Взаимодействие электромагнитного поля с немагнитными жидкостями в случае высокой проводимости жидкости хорошо изучено в рамках магнитной гидродинамики (МГД). В данном случае можно пренебречь электрическими эффектами по сравнению с магнитными. Изученные в рамках МГД эффекты давно нашли широкое техническое применение и используются по сей день. Например, МГД устройства применяются в водных судах или для конструкций металлургического перемешивания. Менее изученным является противоположный случай взаимодействия электромагнитного поля с немагнитными жидкостями в случае низкой проводимости жидкости. В этом случае можно пренебречь магнитными эффектами по сравнению с электрическими. Данная область науки получила название электрогидродинамики (ЭГД) и активно развивается около 70 последних лет. Она нашла широкое техническое применение в современном мире. На её основе построены струйный принтеры, а также они используются в ионизаторах, для изготовления тонких полимерных нитей и капилляров. Наиболее интересным для исследований с научной точки зрения является случай промежуточных значений удельной проводимости, когда необходимо учитывать как электрические, так и магнитные эффекты, возникающие при движении жидкости в электромагнитном поле. Данное направление науки называется электромагнитной гидродинамикой (ЭМГД). В рамках данной задачи вам предлагается изучить динамику движения жидкости внутри плоского и цилиндрического конденсаторов, помещённых в однородное магнитное поле. Для решения задачи вам понадобится корректная формулировка закона вязкости Ньютона. Рассмотрим грань $AB$ бесконечно малого прямоугольного параллелепипеда жидкости, лежащую в плоскости $yz$ прямоугольной системы координат $xyz$. Касательным напряжением $\tau_{xy}$, действующим на рассматриваемую грань параллелепипеда, называется отношение силы, действующей на данное сечение параллелепипеда в направлении оси $y$, к площади поверхности рассматриваемой грани. Здесь первый индекс обозначает направление нормали к поверхности грани, а второй индекс — направление действия касательного напряжения. Из закона сохранения момента импульса для вещества следует, что касательное напряжение $\tau_{yx}$, действующее на грань $BC$ данного параллелепипеда, лежащую в плоскости $xz$, в направлении оси $x$, равно величине $\tau_{xy}$: $$\tau_{xy}=\tau_{yx}{.} $$ Здесь направления координатных осей $x$ и $y$ определяются направлениями внешних нормалей к граням $AB$ и $BC$ параллелепипеда. При этом соответствующие касательные напряжения, действующие на противоположные грани $CD$ и $AD$ параллелепипеда, должны быть направлены противоположно, поскольку для них направления нормали являются противоположными.  Закон вязкости Ньютона гласит, что касательное напряжение $\tau_{xy}=\tau_{yx}$ пропорционально скорости деформации сдвига, что выражается следующей формулой: $$\tau_{xy}=\tau_{yx}=\eta\left(\cfrac{\partial v_x}{\partial y}+\cfrac{\partial v_y}{\partial x}\right){.} $$ Здесь частные производные вычисляются в один и тот же момент времени. Данное выражение применимо в любой системе отсчёта при условии, что проекции скорости $v_x$ и $v_y$ и координаты $(x,y)$ вычисляются относительно выбранной системы отсчёта.
Часть A. Уравнения ЭМГД (0.8 балла) Ключевым соотношением в ЭМГД является связь плотности тока $\vec{j}\bigl(\vec{r}\bigr)$ с величинами удельной проводимости $\sigma$, напряжённости электрического поля $\vec{E}\bigl(\vec{r}\bigr)$, индукции магнитного поля $\vec{B}\bigl(\vec{r}\bigr)$, а также скорости движения жидкости $\vec{v}\bigl(\vec{r}\bigr)$. Вам известен закон Ома в дифференциальной форме: $$\vec{j}=\sigma\vec{E}{.} $$ Этот закон применим только для неподвижных проводников. Если же проводник движется в магнитном поле, то данное уравнение становится неприменимым, а уравнение, описывающее распределение токов в проводнике, требует учёта взаимодействия движущихся в проводнике зарядов с магнитным полем. В общем случае величина плотности тока в проводнике определяется выражением: $$\vec{j}=\sigma\Biggl\langle\cfrac{\vec{F}}{q}\Biggr\rangle{,} $$ где $\vec{F}$ — сила, действующая на заряд $q$ со стороны электромагнитного поля. Данная сила должна уравновешиваться силой, действующей на заряд $q$ со стороны вещества проводника. Здесь усреднение проводится по всем зарядам, участвующим в упорядоченном движении. Считайте известным, что скорости зарядов относительно проводников являются крайне малыми.
Пусть $\vec{v}$ — скорость жидкости в некоторой точке пространства. Чему равна плотность тока $\vec{j}$ в данной точке пространства? Ответ выразите через $\sigma$, $\vec{E}$, $\vec{B}$ и $\vec{v}$.
Определите силу $\vec{f_B}$, действующих на единицу объёма жидкости со стороны магнитного поля. Ответ выразите через $\sigma$, $\vec{E}$, $\vec{B}$ и $\vec{v}$.
Часть B. Течение жидкости в плоском конденсаторе (3.3 балла) Рассмотрим плоский конденсатор с расстоянием $d$ между пластинами, подключенный к источнику постоянного напряжения $U$. Ширина пластин конденсатора равна $L\gg d$, а их длина также во много раз больше расстояния $d$ между обкладками. Введём систему координат $xyz$ так, как показано на рисунке. Ось $x$ направлена перпендикулярно обкладкам, а её начало расположено посередине между обкладками. Ось $y$ направлена вдоль стороны $L$ обкладок конденсатора, а ось $z$ дополняет тройку $xyz$ до правой. Система помещена в однородное магнитное поле с индукцией $\vec{B}=B\vec{e}_y$. В пространстве между обкладками стационарно течёт проводящая жидкость плотностью $\rho$ с проводимостью $\sigma$ и коэффициентом динамической вязкости $\eta$.
Покажите, что если объёмная плотность свободного заряда в любой точке жидкости равна нулю, то и объёмная плотность полного заряда также равна нулю в любой точке жидкости.
Из общефизических соображений найдите, чему равна сила $\vec{f_E}$, действующая на единицу объёма жидкости со стороны электростатического поля? Ответ обоснуйте.
Покажите, что зависимость скорости жидкости от координаты $x$ можно представить в виде: $$v(x)=A\cosh\omega x+B\sinh\omega x+C{.} $$v(x)=A\cosh\omega x+B\sinh\omega x+C{.} $$v(x)=A\cosh\omega x+B\sinh\omega x+C{.} $$ $$v(x)=A\cosh\omega x+B\sinh\omega x+C{.} $$ $$v(x)=A\cosh\omega x+B\sinh\omega x+C{.} $$ Определите $A$, $B$, $C$ и $\omega$. Ответы выразите через $\sigma$, $\eta$, $U$, $B$ и $d$.
Определите максимальную скорость течения жидкости $v_{max}$. Ответ выразите через $\sigma$, $\eta$, $U$, $B$ и $d$.
Получите зависимость $v(x)$ для случая слабого магнитного поля ($Bd\ll\sqrt{\sigma/\eta}$). Определите максимальное значение скорости $v_{max}$. Ответы выразите через $\sigma$, $\eta$, $U$, $B$, $d$ и $x$. Постройте качественный график полученной зависимости $v(x)$. Отметьте на графике все важные точки.
Определите максимальное значение скорости жидкости $v_{max}$ для случая сильного магнитного поля ($Bd\gg\sqrt{\sigma/\eta}$). Ответ выразите через $\sigma$, $\eta$, $U$, $B$ и $d$. Постройте качественный график зависимости $v(x)$ для случая сильного магнитного поля. Отметьте на графике все важные точки.
Получите зависимость массового расхода жидкости $Q$ через поперечное сечение $xy$ конденсатора. Ответ выразите через $\rho$, $\sigma$, $\eta$, $U$, $B$, $d$ и $L$.
Получите приближения для $Q(B)$ в случаях слабого и сильного магнитного полей ($Bd\ll\sqrt{\sigma/\eta}$ и $Bd\gg\sqrt{\sigma/\eta}$ соответственно). Ответы выразите через $\rho$, $\sigma$, $\eta$, $U$, $B$, $d$ и $L$.
Часть C. Жидкость в цилиндрическом конденсаторе в отсутствие электромагнитного поля (1.5 балла) Для начала рассмотрим движение жидкости в отсутствие электромагнитного поля. Пусть внутренняя и внешняя обкладки вращаются с постоянными угловыми скоростями, проекции которых на ось $z$ равны $\omega_1$ и $\omega_2$ соответственно. В установившемся режиме траектории элементов жидкости представляют собой окружности, перпендикулярные оси $z$, центры которых расположены на последней.
Постройте качественный график зависимости массового расхода $Q$ от индукции магнитного поля $B$. Отметьте на графике все важные точки. Во всех остальных частях задачи рассматривается конденсатор, состоящий из двух очень длинных коаксиальных цилиндрических обкладок. Радиус внутренней обкладки равен $R_1$, а радиус внешней — $R_2$. Высота цилиндров одинакова и равна $h\gg R_1{,}R_2$. Основания обкладок совпадают. Пространство между обкладками заполнено проводящей жидкостью плотностью $\rho$ с проводимостью $\sigma$ и коэффициентом динамической вязкости $\eta$. Расстояние от оси цилиндров до произвольной точки в жидкости обозначим за $r$. Также введём ось $z$, направленную вдоль оси цилиндров.
Определите проекции на ось $z$ моментов сил $M_1$ и $M_2$, прикладываемых к внутренней и внешней обкладкам соответственно сторонними силами для поддержания их стационарного движения. Ответ выразите через $\eta$, $\omega_1$, $\omega_2$, $R_1$, $R_2$ и $h$.
Часть D. Уравнения движения жидкости в цилиндрическом конденсаторе (0.9 балла) Теперь рассмотрим движение жидкости в конденсаторе при наличии электромагнитного поля. Конденсатор подключен к источнику постоянного напряжения $U$, причём потенциал внутренней обкладки выше, чем потенциал внешней. Система помещена в однородное магнитное поле с индукцией $\vec{B}$, направленной противоположно оси $z$ (т.е. $\vec{B}=-\vec{e}_zB$). Обе обкладки конденсатора закреплены и не могут вращаться. При решении задачи используйте цилиндрическую систему координат с единичными ортами $\vec{e}_r$, $\vec{e}_\varphi$ и $\vec{e}_z$, образующими правую тройку. В установившемся режиме траектории элементов жидкости представляют собой окружности, перпендикулярные оси $z$, центры которых расположены на последней. Описание данной части задачи также является описанием к частям $\mathrm{E}$ и $\mathrm{F}$.
Получите зависимость скорости движения жидкости $v(r)$ от расстояния $r$ до оси цилиндров. Ответ выразите через $\omega_1$, $\omega_2$, $R_1$, $R_2$ и $r$.
Определите напряжённость электрического поля $\vec{E}(r)$ в области между цилиндрами на расстоянии $r$ от их оси. Ответ выразите через $U$, $R_1$, $R_2$, $r$ и $\vec{e}_r$.
Определите силу $\vec{f_B}$, действующую на единицу объёма жидкости со стороны магнитного поля. Ответ выразите через $\sigma$, $U$, $r$, $B$, скорость движения жидкости $v(r)$, $\vec{e}_r$ и $\vec{e}_\varphi$.
Часть E. Течение при малых скоростях (2.0 балла) Для начала рассмотрим случай течения жидкости при малых скоростях $v$, удовлетворяющих сильному неравенству: $$v\ll \cfrac{E}{B}{.} $$ Данный вид движения реализуется в слабых магнитных полях.
Из общефизических соображений укажите направление силы $\vec{f_E}$, действующей на единицу объёма жидкости со стороны электростатического поля. В качестве ответа укажите единичный вектор, коллинеарно которому направлена эта сила. Ответ обоснуйте.
Получите зависимость скорости движения жидкости $v(r)$ от расстояния $r$ до оси цилиндров. Ответ выразите через $\sigma$, $\eta$, $U$, $B$, $R_1$, $R_2$ и $r$.
Часть F. Течение в очень сильном магнитном поле (1.5 балла) Пусть радиусы обкладок вновь равны $R_1$ и $R_2$, а соотношение между ними может быть произвольным. Индукция магнитного поля, в которое помещён конденсатор, принимает очень большие значения в данной части задачи.
Пусть радиус внутренней обкладки равен $R$, а радиус внешней обкладки в несколько (порядка единицы) раз больше. Оцените максимальную величину индукции магнитного поля $B_{max}$, при которой полученные вами результаты ещё можно считать применимыми. Ответ выразите через $\sigma$, $\eta$, $U$ и $R$.
Получите зависимость $v(r)$ в случае сильного магнитного поля вдали от обкладок конденсатора. Ответ выразите через $\sigma$, $\eta$, $U$, $B$, $R_1$, $R_2$ и $r$.
Постройте качественный график зависимости $v(r)$ для всех значений $r$ между обкладками конденсатора в случае сильного магнитного поля. Указывать характерные значения при построении графика не обязательно.
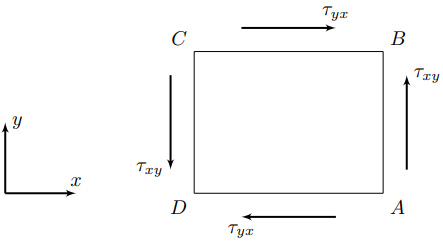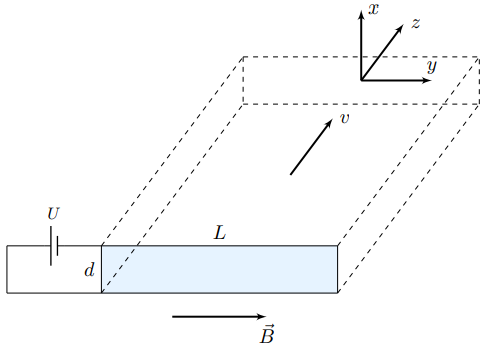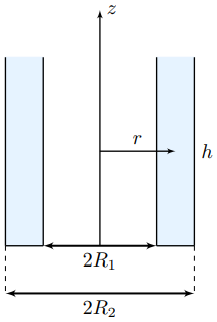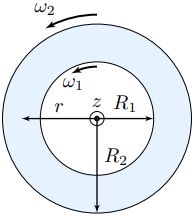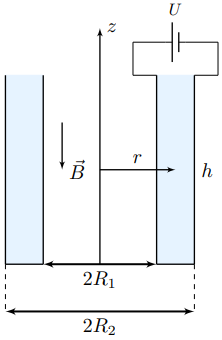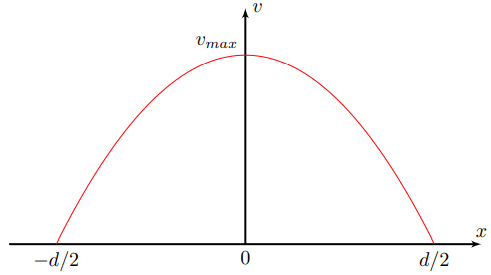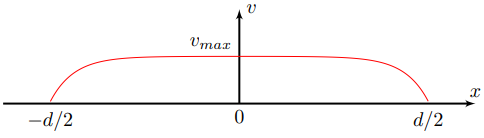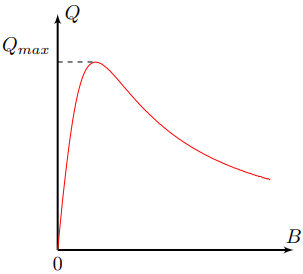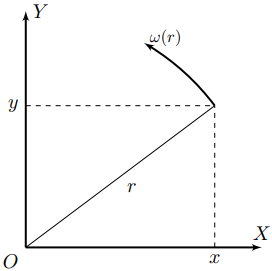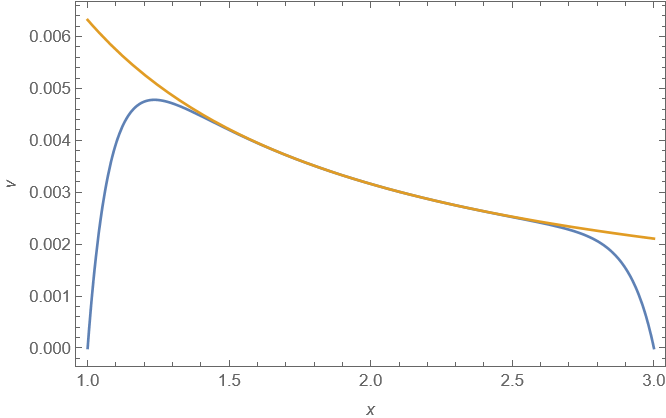
Пусть $\vec{v}$ — скорость жидкости в некоторой точке пространства. Чему равна плотность тока $\vec{j}$ в данной точке пространства? Ответ выразите через $\sigma$, $\vec{E}$, $\vec{B}$ и $\vec{v}$.
Решение: Со стороны электромагнитного поля на заряд, движущийся со скоростью $\vec{u}$, действует сила $\vec{F}_{EM}$, равная:$$\vec{F}_{EM}=q\bigl(\vec{E}+\bigl[\vec{v}\times\vec{B}\bigr]\bigr){.}$$Поскольку скорость движения заряда относительно жидкости является малой:$$\vec{u}\approx\vec{v}{.}$$Таким образом:$$\vec{F}_{EM}\approx q\bigl(\vec{E}+\bigl[\vec{v}\times\vec{B}\bigr]\bigr){.}$$В установившемся режиме:$$\vec{F}_{EM}+\langle\vec{F}\rangle=0{,}$$где $\vec{F}$ — сила, действующая на заряд $q$ со стороны кристаллической решётки.Тогда для плотности тока $\vec{j}$ находим:
Ответ: $$\vec{j}=\sigma\bigl(\vec{E}+\bigl[\vec{v}\times\vec{B}\bigr]\bigr){.}$$

Определите силу $\vec{f_B}$, действующих на единицу объёма жидкости со стороны магнитного поля. Ответ выразите через $\sigma$, $\vec{E}$, $\vec{B}$ и $\vec{v}$.
Решение: Сила Ампера, действующая на элемент проводника объёмом $dV$ с током плотностью $\vec{j}$ составляет:$$d\vec{F_A}=\bigl[\vec{j}\times\vec{B}\bigr]dV{.}$$Таким образом:$$\vec{f_B}=\bigl[\vec{j}\times\vec{B}\bigr]{.}$$Подставляя выражение для $\vec{j}$, находим:
Ответ: $$\vec{f_B}=\sigma\bigl(\bigl[\vec{E}\times\vec{B}\bigr]-\bigl[\vec{B}\times\bigl[\vec{v}\times\vec{B}\bigr]\bigr]\bigr)$$

Покажите, что если объёмная плотность свободного заряда в любой точке жидкости равна нулю, то и объёмная плотность полного заряда также равна нулю в любой точке жидкости.
Решение: Объёмная плотность свободного заряда $\rho_\text{св}$ определяется выражением:$$\rho_\text{св}=\bigl(\nabla{,}\vec{D}\bigr){,}$$где $\vec{D}$ — вектор электростатической индукции.Таким образом:$$\bigl(\nabla{,}\vec{D}\bigr)=0{.}$$В линейном однородном диэлектрике выполняется соотношение:$$\vec{D}=\varepsilon_0\varepsilon\vec{E}{.}$$Из последнего соотношения следует:$$\bigl(\nabla{,}\vec{E}\bigl)=\cfrac{\bigl(\nabla{,}\vec{D}\bigr)}{\varepsilon_0\varepsilon}=0{.}$$С другой стороны:$$\rho=\varepsilon_0\bigl(\nabla{,}\vec{E}\bigr)=0{,}$$что и требовалось показать.

Из общефизических соображений найдите, чему равна сила $\vec{f_E}$, действующая на единицу объёма жидкости со стороны электростатического поля? Ответ обоснуйте.
Решение: Из результатов пункте $\mathrm{A3}$ следует, что объёмная плотность поляризационных зарядов равно нулю в любой точке жидкости. Это означает, взаимодействие объёма жидкости с электростатическим полем обусловлено только тем, что вещество жидкости поляризовано.Сила, действующая на точечный диполь в неоднородном электростатическом поле, равняется:$$\vec{F}=\bigl(\vec{p}{,}\nabla\bigr)\vec{E}{.}$$Поскольку напряжённость электростатического поля внутри жидкости является постоянной, значит и напряжённость электростатического поля, действующего на поляризованный объём жидкости, также является постоянной. Значит, в каждой точке жидкости сила $\vec{f_E}$ равна нулю.
Ответ: $$\vec{f_E}=0{.}$$

Покажите, что зависимость скорости жидкости от координаты $x$ можно представить в виде:  $$v(x)=A\cosh\omega x+B\sinh\omega x+C{.}  $$  Определите $A$, $B$, $C$ и $\omega$. Ответы выразите через $\sigma$, $\eta$, $U$, $B$ и $d$.
Решение: Для силы $\vec{f_B}$ имеем:$$\vec{f_B}=\sigma\left(\bigl[\vec{E}\times\vec{B}\bigr]-\vec{v}B^2+\vec{B}\bigl(\vec{v}{,}\vec{B}\bigr)\right)=\sigma\left(\cfrac{UB}{d}-vB^2\right)\vec{e}_z{.}$$Выделим прямоугольный параллелепипед длиной $l$ высотой $dx$ и запишем его условие стационарного движения:$$dF_z=\eta lL\left(\cfrac{dv(x+dx)}{dx}-\cfrac{dv(x)}{dx}\right)+f_{Bz}lLdx=lLdz\left(\eta\cfrac{d^2v}{dx^2}+\cfrac{\sigma UB}{d}-\sigma B^2v\right)=0{,}$$откуда:$$\cfrac{d^2v}{dx^2}=\cfrac{\sigma B^2v}{\eta}-\cfrac{\sigma UB}{\eta d}{.}$$Вводя величину $u=v-U/(Bd)$, получим:$$\cfrac{d^2u}{dx^2}=\cfrac{\sigma B^2u}{\eta}\Rightarrow u(x)=A\cosh\left(Bx\sqrt{\cfrac{\sigma}{\eta}}\right)+B\sinh\left(Bx\sqrt{\cfrac{\sigma}{\eta}}\right){.}$$Таким образом:$$v(x)=A\cosh\left(Bx\sqrt{\cfrac{\sigma}{\eta}}\right)+B\sinh\left(Bx\sqrt{\cfrac{\sigma}{\eta}}\right)+\cfrac{U}{Bd}{.}$$Мы привели зависимость $v(x)$ к виду, предлагаемому в условии задачи.Для определения постоянных $A$ и $B$ воспользуемся граничными условиями на поверхностях обкладок:$$v(\pm d/2)=0\Rightarrow B=0{,}{~}A=-\cfrac{U}{Bd\cosh\left(\cfrac{Bd}{2}\sqrt{\cfrac{\sigma}{\eta}}\right)}{.}$$Таким образом:$$v(x)=\cfrac{U}{Bd}\left(1-\cfrac{\cosh\left(Bx\sqrt{\cfrac{\sigma}{\eta}}\right)}{\cosh\left(\cfrac{Bd}{2}\sqrt{\cfrac{\sigma}{\eta}}\right)}\right){.}$$
Ответ: $$A=-\cfrac{U}{Bd\cosh\left(\cfrac{Bd}{2}\sqrt{\cfrac{\sigma}{\eta}}\right)}\qquad B=0\qquad C=\cfrac{U}{Bd}\qquad \omega=B\sqrt{\cfrac{\sigma}{\eta}}{.}$$

Определите максимальную скорость течения жидкости $v_{max}$. Ответ выразите через $\sigma$, $\eta$, $U$, $B$ и $d$.
Решение: Обратим внимание, что максимальное значение $v(x)$ достигается при $\cosh\omega x=1$, т.е при $x=0$. При любом значении $B$ имеем:
Ответ: $$v(x)=\cfrac{U}{Bd}\left(1-\cfrac{1}{\cosh\left(\cfrac{Bd}{2}\sqrt{\cfrac{\sigma}{\eta}}\right)}\right){.}$$

Получите зависимость $v(x)$ для случая слабого магнитного поля ($Bd\ll\sqrt{\sigma/\eta}$). Определите максимальное значение скорости $v_{max}$. Ответы выразите через $\sigma$, $\eta$, $U$, $B$, $d$ и $x$.  Постройте качественный график полученной зависимости $v(x)$. Отметьте на графике все важные точки.
Решение: При малых значениях $z$ справедливо приближение:$$\cosh z\approx 1+\cfrac{z^2}{2}{.}$$Таким образом:$$v(x)\approx\cfrac{U}{Bd}\left(1-\cfrac{1+\left(Bx\sqrt{\cfrac{\sigma}{\eta}}\right)^2/2}{1+\left(\cfrac{Bd}{2}\sqrt{\cfrac{\sigma}{\eta}}\right)^2/2}\right){,}$$откуда: Для $v_{max}$ при $x=0$ имеем: График зависимости $v(x)$ приведён на рисунке ниже:
Ответ: $$v(x)\approx \cfrac{\sigma UB}{2\eta d}\left(\cfrac{d^2}{4}-x^2\right)$$  Для $v_{max}$ при $x=0$ имеем:
Ответ: $$v_{max}\approx \cfrac{\sigma UBd}{8\eta}{.}$$  График зависимости $v(x)$ приведён на рисунке ниже:

Определите максимальное значение скорости жидкости $v_{max}$ для случая сильного магнитного поля ($Bd\gg\sqrt{\sigma/\eta}$). Ответ выразите через $\sigma$, $\eta$, $U$, $B$ и $d$.  Постройте качественный график зависимости $v(x)$ для случая сильного магнитного поля. Отметьте на графике все важные точки.
Решение: Обратим внимание, что$$\cosh\left(\cfrac{Bd}{2}\sqrt{\cfrac{\sigma}{\eta}}\right)\gg 1{.}$$Таким образом: Практически во всей области скорость жидкости можно считать постоянной, поскольку функция $\cosh x$ очень быстро возрастает при $x\gg 1$. Скорость жидкости достигает практически максимального значения на расстояниях до обкладок, малых по сравнению с $d/2$. С учётом этого, качественный график зависимости $v(x)$ приведён на рисунке ниже:
Ответ: $$v_{max}\approx \cfrac{U}{Bd}{.}$$  Практически во всей области скорость жидкости можно считать постоянной, поскольку функция $\cosh x$ очень быстро возрастает при $x\gg 1$. Скорость жидкости достигает практически максимального значения на расстояниях до обкладок, малых по сравнению с $d/2$. С учётом этого, качественный график зависимости $v(x)$ приведён на рисунке ниже:

Получите зависимость массового расхода жидкости $Q$ через поперечное сечение $xy$ конденсатора. Ответ выразите через $\rho$, $\sigma$, $\eta$, $U$, $B$, $d$ и $L$.
Решение: Для массового расхода $Q$ через аксиальное поперечное сечение имеем:$$Q=\rho L\int\limits_{-d/2}^{d/2}v(x)dx=\cfrac{\rho UL}{Bd}\int\limits_{-d/2}^{d/2}\left(1-\cfrac{\cosh\left(Bx\sqrt{\cfrac{\sigma}{\eta}}\right)}{\cosh\left(\cfrac{Bd}{2}\sqrt{\cfrac{\sigma}{\eta}}\right)}\right)dx=$$$$=\cfrac{\rho UL}{Bd}\left(d-\cfrac{2}{B}\sqrt{\cfrac{\eta}{\sigma}}\cfrac{\sinh\left(\cfrac{Bd}{2}\sqrt{\cfrac{\sigma}{\eta}}\right)}{\cosh\left(\cfrac{Bd}{2}\sqrt{\cfrac{\sigma}{\eta}}\right)}\right){,}$$или же:
Ответ: $$Q=\cfrac{\rho UL}{B}\left(1-\cfrac{\tanh\left(\cfrac{Bd}{2}\sqrt{\cfrac{\sigma}{\eta}}\right)}{\cfrac{Bd}{2}\sqrt{\cfrac{\sigma}{\eta}}}\right)$$

Получите приближения для $Q(B)$ в случаях слабого и сильного магнитного полей ($Bd\ll\sqrt{\sigma/\eta}$ и $Bd\gg\sqrt{\sigma/\eta}$ соответственно). Ответы выразите через $\rho$, $\sigma$, $\eta$, $U$, $B$, $d$ и $L$.
Решение: Рассмотрим случай слабого магнитного поля.Введём величину $x$:$$x=\cfrac{Bd}{2}\sqrt{\cfrac{\sigma}{\eta}}{.}$$При $x\to 0$ разложение функции $\tanh x$ имеет вид:$$\tanh x\approx x-\cfrac{x^3}{3}{.}$$Тогда имеем:$$1-\cfrac{\tanh x}{x}\approx\cfrac{x^2}{3}{.}$$Тогда в случае слабого магнитного поля зависимость $Q(B)$ имеет вид: В случае сильного магнитного поля $\tanh x/x\to 0$ при $x\to\infty$.Таким образом, в случае сильного магнитного поля зависимость $Q(B)$ имеет вид:
Ответ: $$Q(B)\approx \cfrac{\rho\sigma UBd^2L}{12\eta}$$  В случае сильного магнитного поля $\tanh x/x\to 0$ при $x\to\infty$.Таким образом, в случае сильного магнитного поля зависимость $Q(B)$ имеет вид:
Ответ: $$Q(B)\approx \cfrac{\rho UL}{B}{.}$$

Постройте качественный график зависимости массового расхода $Q$ от индукции магнитного поля $B$. Отметьте на графике все важные точки.
Решение: Качественный график зависимости $Q(B)$, полученной в пункте $\mathrm{B5}$, приведён на рисунке ниже.

Определите проекции на ось $z$ моментов сил $M_1$ и $M_2$, прикладываемых к внутренней и внешней обкладкам соответственно сторонними силами для поддержания их стационарного движения. Ответ выразите через $\eta$, $\omega_1$, $\omega_2$, $R_1$, $R_2$ и $h$.
Решение: Рассмотрим цилиндр радиусом $r$. При стационарном движении проекция на ось $z$ момента сил вязкого трения, действующих на него со стороны внешнего слоя жидкости, не зависит от $r$. При этом необходимо правильно интерпретировать закон вязкости Ньютона, утверждающий, что касательное напряжение в вязкой жидкости прямо пропорционально скорости деформации сдвига:$$\tau_{xy}=\tau_{yx}=\eta\left(\cfrac{\partial v_x}{\partial y}+\cfrac{\partial v_y}{\partial x}\right){.}$$  Запишем выражение для момента сил вязкого трения $M_z$, действующих со стороны внешнего слоя на внутренний:$$M_z=r\cdot 2\pi rh\tau_\varphi=2\pi\eta hr^3\cfrac{d\omega}{dr}=const$$Интегрируя от поверхности внутреннего цилиндра, получим:$$\omega(r)-\omega_1=\cfrac{M_z}{2\pi\eta h}\int\limits_{R_1}^{r}\cfrac{dr}{r^3}=\cfrac{M_z}{4\pi\eta h}\left(\cfrac{1}{R^2_1}-\cfrac{1}{r^2}\right){.}$$Из условия $\omega(R_2)=\omega_2$ получим:$$\cfrac{M_z}{4\pi\eta h}=\cfrac{(\omega_2-\omega_1)R^2_1R^2_2}{R^2_2-R^2_1}{.}$$При этом $M_2=M_z$, а $M_1=-M_z$, поэтому имеем: Примечание: Отметим, что данное выражение не зависит от выбора системы отсчёта. В поступательно движущейся системе отсчёта данное утверждение является очевидным.Если же рассматривать движение жидкости в системе отсчёта, вращающейся с угловой скоростью $\vec{\Omega}$, начало которой движется со скоростью $\vec{v}_0$, для относительной скорости имеем:$$\vec{v}_\text{отн}=\vec{v}-\bigl[\vec{\Omega}\times\vec{r}_\text{отн}\bigr]-\vec{v}_0$$Тогда для $v_{\text{отн}(x)}$ и $v_{\text{отн}(y)}$ имеем:$$v_{\text{отн}(x)}=v_x-\Omega_zy_\text{отн}+\Omega_yz_\text{отн}-v_{0x}{.}$$$$v_{\text{отн}(y)}=v_y+\Omega_zx_\text{отн}-\Omega_yz_\text{отн}-v_{0y}{.}$$Таким образом:$$\cfrac{\partial v_{\text{отн}(x)}}{\partial y_{\text{отн}}}+\cfrac{\partial v_{\text{отн}(y)}}{\partial x_\text{отн}}=\cfrac{\partial v_x}{\partial y_{\text{отн}}}+\cfrac{\partial v_y}{\partial x_\text{отн}}$$При этом в фиксированный момент времени $d\vec{r}=d\vec{r}_\text{отн}$, поэтому:$$\cfrac{\partial v_{\text{отн}(x)}}{\partial y_{\text{отн}}}+\cfrac{\partial v_{\text{отн}(y)}}{\partial x_\text{отн}}=\cfrac{\partial v_x}{\partial y}+\cfrac{\partial v_y}{\partial x}{,}$$что и требовалось доказать. В данной задаче наиболее удобно проводить дифференцирование во вращающейся системе отсчёта, в которой рассматриваемый элемент жидкости покоится. В данной системе отсчёта только одна из компонент скорости деформации сдвига не обращается в ноль, поэтому можно записать:$$M_z=rF_\tau=r\cdot 2\pi rh\cdot\eta\cdot\cfrac{dv_{\text{отн}(\tau)}}{dr}=const{,}$$где $v_\text{отн}$ — относительная скорость слоёв жидкости.Если $\omega(r_0)$ — угловая скорость вращения жидкости на расстоянии $r_0$ от оси цилиндра, имеем:$$v(r)=\omega(r)r\Rightarrow v_\text{отн}(r)=v(r)-\omega(r_0)r{.}$$Дифференцируя:$$\cfrac{dv_\text{отн}(r)}{dr}=\omega(r)+r\cfrac{d\omega(r)}{dr}-\omega(r_0){.}$$При $r=r_0$ получаем:$$\cfrac{dv_\text{отн}}{dr}=r\cfrac{d\omega}{dr}{.}$$Таким образом:$$M_z=2\pi \eta hr^3\cfrac{d\omega}{dr}=const{.}$$
Ответ: $$M_1=-\cfrac{4\pi\eta hR^2_1R^2_2(\omega_2-\omega_1)}{R^2_2-R^2_1}{,}\qquad M_2=\cfrac{4\pi\eta hR^2_1R^2_2(\omega_2-\omega_1)}{R^2_2-R^2_1}{.}$$  Примечание: Отметим, что данное выражение не зависит от выбора системы отсчёта. В поступательно движущейся системе отсчёта данное утверждение является очевидным.Если же рассматривать движение жидкости в системе отсчёта, вращающейся с угловой скоростью $\vec{\Omega}$, начало которой движется со скоростью $\vec{v}_0$, для относительной скорости имеем:$$\vec{v}_\text{отн}=\vec{v}-\bigl[\vec{\Omega}\times\vec{r}_\text{отн}\bigr]-\vec{v}_0$$Тогда для $v_{\text{отн}(x)}$ и $v_{\text{отн}(y)}$ имеем:$$v_{\text{отн}(x)}=v_x-\Omega_zy_\text{отн}+\Omega_yz_\text{отн}-v_{0x}{.}$$$$v_{\text{отн}(y)}=v_y+\Omega_zx_\text{отн}-\Omega_yz_\text{отн}-v_{0y}{.}$$Таким образом:$$\cfrac{\partial v_{\text{отн}(x)}}{\partial y_{\text{отн}}}+\cfrac{\partial v_{\text{отн}(y)}}{\partial x_\text{отн}}=\cfrac{\partial v_x}{\partial y_{\text{отн}}}+\cfrac{\partial v_y}{\partial x_\text{отн}}$$При этом в фиксированный момент времени $d\vec{r}=d\vec{r}_\text{отн}$, поэтому:$$\cfrac{\partial v_{\text{отн}(x)}}{\partial y_{\text{отн}}}+\cfrac{\partial v_{\text{отн}(y)}}{\partial x_\text{отн}}=\cfrac{\partial v_x}{\partial y}+\cfrac{\partial v_y}{\partial x}{,}$$что и требовалось доказать. В данной задаче наиболее удобно проводить дифференцирование во вращающейся системе отсчёта, в которой рассматриваемый элемент жидкости покоится. В данной системе отсчёта только одна из компонент скорости деформации сдвига не обращается в ноль, поэтому можно записать:$$M_z=rF_\tau=r\cdot 2\pi rh\cdot\eta\cdot\cfrac{dv_{\text{отн}(\tau)}}{dr}=const{,}$$где $v_\text{отн}$ — относительная скорость слоёв жидкости.Если $\omega(r_0)$ — угловая скорость вращения жидкости на расстоянии $r_0$ от оси цилиндра, имеем:$$v(r)=\omega(r)r\Rightarrow v_\text{отн}(r)=v(r)-\omega(r_0)r{.}$$Дифференцируя:$$\cfrac{dv_\text{отн}(r)}{dr}=\omega(r)+r\cfrac{d\omega(r)}{dr}-\omega(r_0){.}$$При $r=r_0$ получаем:$$\cfrac{dv_\text{отн}}{dr}=r\cfrac{d\omega}{dr}{.}$$Таким образом:$$M_z=2\pi \eta hr^3\cfrac{d\omega}{dr}=const{.}$$

Получите зависимость скорости движения жидкости $v(r)$ от расстояния $r$ до оси цилиндров. Ответ выразите через $\omega_1$, $\omega_2$, $R_1$, $R_2$ и $r$.
Решение: Подставляя выражение для $M_z$ в выражение для $\omega(r)$, получим:$$\omega(r)=\cfrac{\omega_2R^2_2-\omega_1R^2_1}{R^2_2-R^2_1}-\cfrac{(\omega_2-\omega_1)R^2_1R^2_2}{(R^2_2-R^2_1)r^2}{.}$$Поскольку $v(r)=\omega(r)r$, имеем:
Ответ: $$v(r)=\cfrac{(\omega_2R^2_2-\omega_1R^2_1)r}{R^2_2-R^2_1}-\cfrac{(\omega_2-\omega_1)R^2_1R^2_2}{(R^2_2-R^2_1)r}{.}$$

Определите напряжённость электрического поля $\vec{E}(r)$ в области между цилиндрами на расстоянии $r$ от их оси. Ответ выразите через $U$, $R_1$, $R_2$, $r$ и $\vec{e}_r$.
Решение: Напряжённость электростатического поля внутри жидкости имеет вид:$$\vec{E}=\cfrac{A\vec{e}_r}{r}{.}$$Тогда для напряжения $U$ имеем:$$U=A\int\limits_{R_1}^{R_2}\cfrac{dr}{r}=A\ln\cfrac{R_2}{R_1}{.}$$Таким образом:
Ответ: $$\vec{E}=\cfrac{U\vec{e}_r}{r\ln\cfrac{R_2}{R_1}}{.}$$

Определите силу $\vec{f_B}$, действующую на единицу объёма жидкости со стороны магнитного поля. Ответ выразите через $\sigma$, $U$, $r$, $B$, скорость движения жидкости $v(r)$, $\vec{e}_r$ и $\vec{e}_\varphi$.
Решение: Воспользуемся выражением, полученным в пункте $\mathrm{A2}$:$$\vec{f_B}=\sigma\bigl(\bigl[\vec{E}\times\vec{B}\bigr]-\bigl[\vec{B}\times\bigl[\vec{v}\times\vec{B}\bigr]\bigr){.}$$Поскольку $\vec{v}\perp\vec{B}$, получим:$$\vec{f_B}=\sigma\bigl(\bigl[\vec{E}\times\vec{B}\bigr]-B^2\vec{v}\bigr){.}$$Поскольку $\vec{B}=-\vec{e}_zB$, получим:
Ответ: $$\vec{f_B}=\sigma\left(\cfrac{UB}{r\ln\cfrac{R_2}{R_1}}-B^2v_\varphi\right)\vec{e}_\varphi{.}$$

Из общефизических соображений укажите направление силы $\vec{f_E}$, действующей на единицу объёма жидкости со стороны электростатического поля. В качестве ответа укажите единичный вектор, коллинеарно которому направлена эта сила. Ответ обоснуйте.
Решение: Сила $\vec{f_E}$, действующая на единицу объёма жидкости, определяется выражением:$$\vec{f_E}=\bigl(\vec{P}{,}\nabla\bigr)\vec{E}_{ост}{,}$$где $\vec{E}_{ост}$ — напряжённость электростатического поля, действующего на выделенный объём жидкости. При этом $\vec{E}_{ост}\sim\vec{E}$, поэтому можно записать:$$\vec{f_E}\sim\bigl(\vec{P}{,}\nabla\bigr)\vec{E}{.}$$Также $\vec{P}\sim\vec{E}$, поэтому мы также можем записать:$$\vec{f_E}\sim\bigl(\vec{E}{,}\nabla\bigr)\vec{E}{.}$$Поскольку $\vec{E}\parallel\vec{e_r}$, имеем:$$\vec{f}_E\sim E_r\cfrac{\partial \vec{E}}{\partial r}=E_r\cfrac{dE_r}{dr}\vec{e_r}{.}$$Таким образом:
Ответ: Векторы $\vec{f_E}$ и $\vec{e_r}$ — коллинеарные.

Получите зависимость скорости движения жидкости $v(r)$ от расстояния $r$ до оси цилиндров. Ответ выразите через $\sigma$, $\eta$, $U$, $B$, $R_1$, $R_2$ и $r$.
Решение: Ограничение, накладываемое на скорости движения жидкости, позволяет записать выражение для $\vec{f_B}$ следующим образом:$$\vec{f_B}\approx\sigma\bigl[\vec{E}\times\vec{B}\bigr]{.}$$Рассмотрим равновесие жидкости между внутренней обкладкой конденсатора и цилиндром радиусом $r$. Пусть со стороны жидкости на внутреннюю обкладку конденсатора относительно оси $z$ действует момент сил, равный $M_1$. Тогда из закона сохранения момента импульса относительно оси $z$ имеем:$$M(r)-M_1+M_{EM}(r)=0{,}$$где $M(r)$ и $M_{EM}(r)$— моменты сил, действующих со стороны внешнего слоя жидкости радиусом $r$ и электромагнитного поля соответственно на выделенный объём жидкости.При этом:$$M(r)=2\pi\eta hr^3\cfrac{d\omega}{dr}{.}$$Определим $M_{EM}$:$$M_{EM}(r)=\int_V(f_{B\varphi}+f_{E\varphi})rdV=\int_V\sigma EBrdV=\cfrac{2\pi h\sigma UB}{\ln\cfrac{R_2}{R_1}}\int\limits_{R_1}^{r}rdr=\cfrac{\pi h\sigma UB(r^2-R^2_1)}{\ln\cfrac{R_2}{R_1}}{.}$$Таким образом:$$2\pi\eta hr^3\cfrac{d\omega}{dr}=M_1-\cfrac{\pi\sigma UBh(r^2-R^2_1)}{\ln\cfrac{R_2}{R_1}}{.}$$Интегрируя от внутренней обкладки конденсатора, получим:$$\omega(r)=\int\limits_{R_1}^{r}\cfrac{M_1dr}{2\pi\eta hr^3}-\cfrac{\sigma UB}{2\eta\ln\cfrac{R_2}{R_1}}\int\limits_{R_1}^r\left(\cfrac{1}{r}-\cfrac{R^2_1}{r^3}\right)dr=$$$$=\cfrac{M_1}{4\pi\eta h}\left(\cfrac{1}{R^2_1}-\cfrac{1}{r^2}\right)-\cfrac{\sigma UB}{2\eta\ln\cfrac{R_2}{R_1}}\left(\ln\cfrac{r}{R_1}-\cfrac{R^2_1}{2}\left(\cfrac{1}{R^2_1}-\cfrac{1}{r^2}\right)\right){.}$$Из условия $\omega(R_2)=0$ получим:$$\cfrac{M_1}{4\pi\eta h}=\cfrac{R^2_1R^2_2}{R^2_2-R^2_1}\cfrac{\sigma UB}{2\eta\ln\cfrac{R_2}{R_1}}\left(\ln\cfrac{R_2}{R_1}-\cfrac{1}{2}\left(1-\cfrac{R^2_1}{R^2_2}\right)\right){.}$$Таким образом:$$\omega(r)=\cfrac{\sigma UB}{2\eta\ln\cfrac{R_2}{R_1}}\left(\left(\cfrac{R^2_1R^2_2}{R^2_2-R^2_1}\ln\cfrac{R_2}{R_1}-\cfrac{R^2_1}{2}+\cfrac{R^2_1}{2}\right)\left(\cfrac{1}{R^2_1}-\cfrac{1}{r^2}\right)-\ln\cfrac{r}{R_1}\right)=$$$$=\cfrac{\sigma UB}{2\eta\ln\cfrac{R_2}{R_1}}\left(\cfrac{R^2_1R^2_2}{R^2_2-R^2_1}\ln\cfrac{R_2}{R_1}\left(\cfrac{1}{R^2_1}-\cfrac{1}{r^2}\right)-\ln\cfrac{r}{R_1}\right){.}$$Поскольку $v=\omega(r)r$, получим:
Ответ: $$v(r)=\cfrac{\sigma UB}{2\eta\ln\cfrac{R_2}{R_1}}\left(\cfrac{R^2_1R^2_2}{R^2_2-R^2_1}\ln\cfrac{R_2}{R_1}\left(\cfrac{r}{R^2_1}-\cfrac{1}{r}\right)-r\ln\cfrac{r}{R_1}\right){.}$$

Пусть радиус внутренней обкладки равен $R$, а радиус внешней обкладки в несколько (порядка единицы) раз больше. Оцените максимальную величину индукции магнитного поля $B_{max}$, при которой полученные вами результаты ещё можно считать применимыми. Ответ выразите через $\sigma$, $\eta$, $U$ и $R$.
Решение: Результаты начнут искажаться тогда, когда величины $vB_{max}$ и $E$ оказываются сопоставимыми по величине, поэтому можно записать:$$E\approx vB_{max}{.}$$При этом внутри конденсатора:$$E\sim\cfrac{U}{R}\qquad v\sim\cfrac{\sigma UBR}{\eta}{.}$$Подставляя величины $E$ и $v$, получим:$$\cfrac{U}{R}\approx\cfrac{\sigma UB^2_{max}R}{\eta}{,}$$откуда:
Ответ: $$B_{max}\approx\sqrt{\cfrac{\eta}{\sigma R^2}}{.}$$

Получите зависимость $v(r)$ в случае сильного магнитного поля вдали от обкладок конденсатора. Ответ выразите через $\sigma$, $\eta$, $U$, $B$, $R_1$, $R_2$ и $r$.
Решение: Рассмотрим выражение для силы $\vec{f_B}$:$$\vec{f}_B=\sigma(E-vB)B\vec{e_\varphi}{.}$$В силу очень большой величины индукции магнитного поля скорости движения элементов жидкости будут являться очень малыми. Это значит, что и величина силы $f_B$ должна быть мала, поскольку её момент уравновешивает момент сил вязкого трения, действующих на элементы жидкости.Поскольку величина $B$ является большой, малость величины силы $f_B$ возможна только при условии малости плотности тока $j$, а значит величины $(E-vB)$.Таким образом, вдали от обкладок конденсатора можно записать:$$E(r)\approx v(r)B{.}$$Подставляя $E(r)$, получим:
Ответ: $$v(r)\approx\cfrac{U}{rB\ln\cfrac{R_2}{R_1}}{.}$$

Постройте качественный график зависимости $v(r)$ для всех значений $r$ между обкладками конденсатора в случае сильного магнитного поля. Указывать характерные значения при построении графика не обязательно.
Решение: Вблизи обкладок конденсатора вид зависимости $v(r)$ должен быть похож на полученный нами в процессе решения части $\mathrm{B}$. Это означает, что вблизи обкладок конденсатора вид функции $v(r)$ таков, что она выпукла вверх.Поскольку вдали от обкладок конденсатора $v\sim 1/r$, функция $v(r)$ должна иметь максимум, причём ровно один, после чего она переходит в форму, напоминающую гиперболу.Соответствующий график функции $v(r)$ приведён на рисунке ниже: На графике приведена зависимость скорости (в условных единицах) от безразмерной переменной $x = r/R_1$. Желтым цветом показан график приближенного решения. Примечание: Получим точное уравнение, описывающее зависимость $v( r )$. Рассмотрим жидкость, расположенную между цилиндрами радиусами $r$ и $r+dr$. Условие её стационарного движения запишется следующим образом: $$dM_z=2\pi\eta hd\left(r^3\cfrac{d\omega}{dr}\right)+r\cdot 2\pi rdrh\cdot f_B=0{.}$$ Поскольку $\omega=v/r$: $$\cfrac{d\omega}{dr}=\cfrac{rv'-v}{r^2}{,}$$ где $v'=dv/dr$. Таким образом: $$\cfrac{d}{dr}\left(r^2v'-rv\right)=-\cfrac{r^2f_B}{\eta}=-\cfrac{\sigma r^2EB}{\eta}+\cfrac{\sigma r^2B^2v}{\eta}=-\cfrac{\sigma UBr}{\eta\ln\cfrac{R_2}{R_1}}+\cfrac{\sigma B^2r^2v}{\eta}{.}$$ Дифференцируя, получим: $$2rv'+r^2v''-rv'-v=-\cfrac{\sigma UBr}{\eta\ln\cfrac{R_2}{R_1}}+\cfrac{\sigma B^2r^2v}{\eta}{,}$$ откуда: $$v''+\cfrac{v'}{r}-\cfrac{v}{r^2}-\cfrac{\sigma B^2v}{\eta}=-\cfrac{\sigma UB}{\eta\ln\cfrac{R_2}{R_1}r}{.}$$ Точное решение данного уравнения существует, хотя и не выражается через элементарные функции. Приближённое решение вдали от обкладок конденсатора напрямую следует из полученного нами уравнения. В нём два слагаемых обладают огромным множителем, содержащим $B$, а три других слагаемых в левой части уравнения – не обладают, что сразу приводит к соотношению: $$\cfrac{\sigma B^2v}{\eta}\approx\cfrac{\sigma UB}{\eta\ln\cfrac{R_2}{R_1}r}\Rightarrow v( r )\approx \cfrac{U}{rB\ln\cfrac{R_2}{R_1}}{.}$$
Ответ: На графике приведена зависимость скорости (в условных единицах) от безразмерной переменной $x = r/R_1$. Желтым цветом показан график приближенного решения. Примечание: Получим точное уравнение, описывающее зависимость $v( r )$. Рассмотрим жидкость, расположенную между цилиндрами радиусами $r$ и $r+dr$. Условие её стационарного движения запишется следующим образом: $$dM_z=2\pi\eta hd\left(r^3\cfrac{d\omega}{dr}\right)+r\cdot 2\pi rdrh\cdot f_B=0{.}$$ Поскольку $\omega=v/r$: $$\cfrac{d\omega}{dr}=\cfrac{rv'-v}{r^2}{,}$$ где $v'=dv/dr$. Таким образом: $$\cfrac{d}{dr}\left(r^2v'-rv\right)=-\cfrac{r^2f_B}{\eta}=-\cfrac{\sigma r^2EB}{\eta}+\cfrac{\sigma r^2B^2v}{\eta}=-\cfrac{\sigma UBr}{\eta\ln\cfrac{R_2}{R_1}}+\cfrac{\sigma B^2r^2v}{\eta}{.}$$ Дифференцируя, получим: $$2rv'+r^2v''-rv'-v=-\cfrac{\sigma UBr}{\eta\ln\cfrac{R_2}{R_1}}+\cfrac{\sigma B^2r^2v}{\eta}{,}$$ откуда: $$v''+\cfrac{v'}{r}-\cfrac{v}{r^2}-\cfrac{\sigma B^2v}{\eta}=-\cfrac{\sigma UB}{\eta\ln\cfrac{R_2}{R_1}r}{.}$$ Точное решение данного уравнения существует, хотя и не выражается через элементарные функции. Приближённое решение вдали от обкладок конденсатора напрямую следует из полученного нами уравнения. В нём два слагаемых обладают огромным множителем, содержащим $B$, а три других слагаемых в левой части уравнения – не обладают, что сразу приводит к соотношению: $$\cfrac{\sigma B^2v}{\eta}\approx\cfrac{\sigma UB}{\eta\ln\cfrac{R_2}{R_1}r}\Rightarrow v( r )\approx \cfrac{U}{rB\ln\cfrac{R_2}{R_1}}{.}$$
Темы:
T, Механика, Вязкость, Гидродинамика, Сборы XY, Y, 2024, Электромагнитная гидродинамика